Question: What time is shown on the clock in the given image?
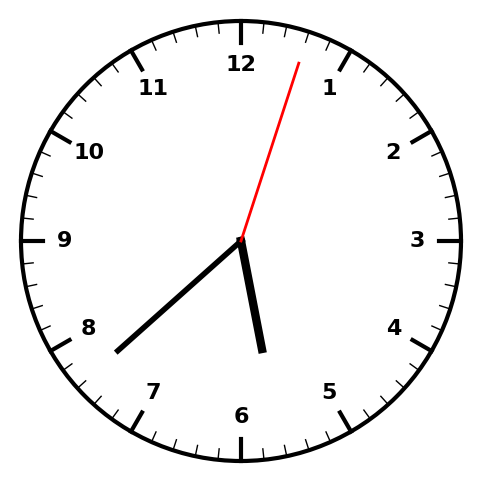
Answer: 05:38:03